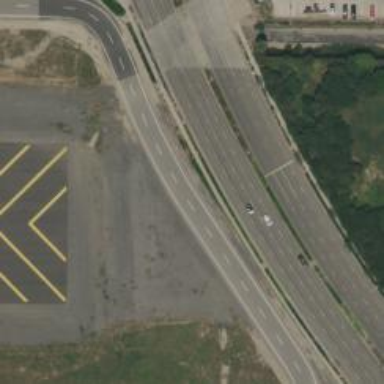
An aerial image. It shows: Primary highway.